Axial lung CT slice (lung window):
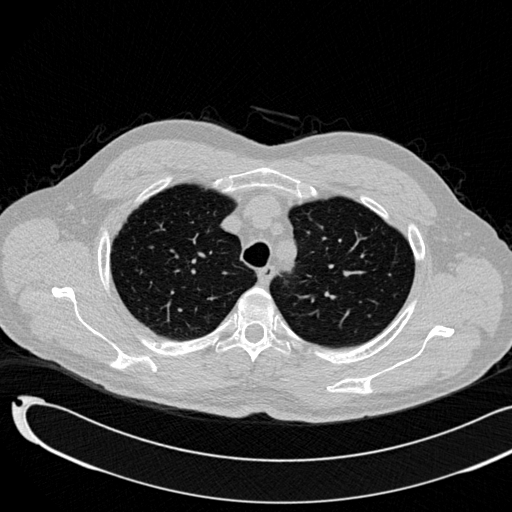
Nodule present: no